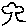
Label: tree